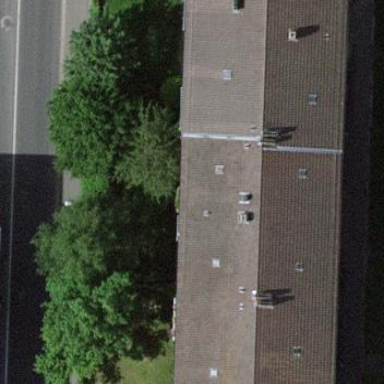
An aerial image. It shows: Hipped roof on apartment building.